Current action and preconditions to check: trajectory_clear

Your task: For each precondition in the list above, predict whether it will hold at this action.

Consider the current scene as observed from the mobile robot's camera, and analyze the predicted future states of all dynamic agents (e.g., people, animals, vehicles, or any moving entities) within the NEXT SECOND.

IMPORTANT: Only answer "very likely" if you are absolutely certain—based on strong, clear evidence—that a dynamic agent will violate the precondition in the predicted future state. Do NOT answer "very likely" for unlikely, ambiguous, or low-probability risks.

Ask yourself for each precondition: Is there a high probability, with clear and convincing evidence, that the predicted future states of any dynamic agent will interfere with the predicted future state of the currently executing action within the NEXT SECOND, causing that precondition to fail?

Assess the risk level based on these predictions. Use "likely" or "very likely" if motions create a clear risk of interference.

Use "neutral" or "improbable" if agents are nearby but their predicted paths are clearly diverging or non-conflicting.

Failure Risk Categories: "very improbable", "improbable", "neutral", "likely", "very likely"

Answer Format: Output ONLY the probability_of_failure value from these categories: "very improbable", "improbable", "neutral", "likely", "very likely"

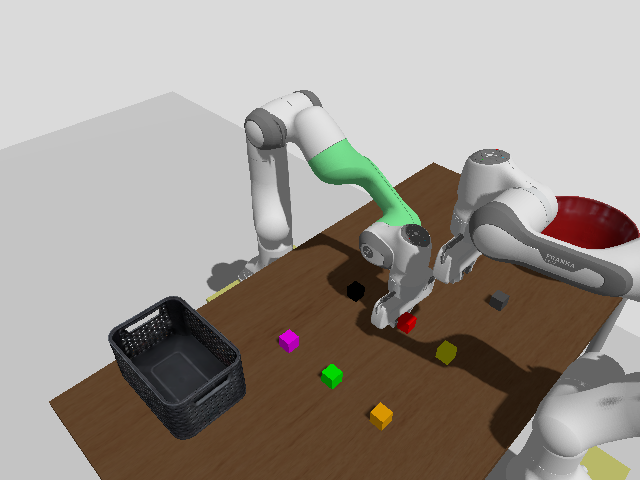

Answer: improbable